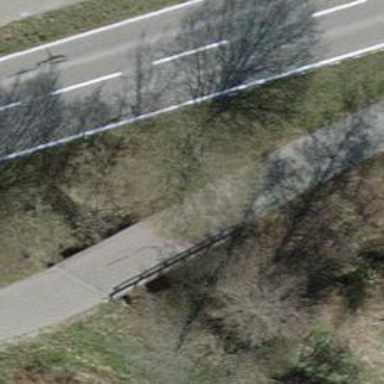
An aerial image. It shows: Path over bridge with asphalt surface.